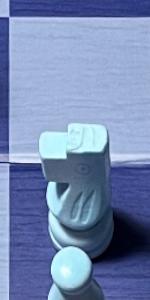
Label: Knight_White